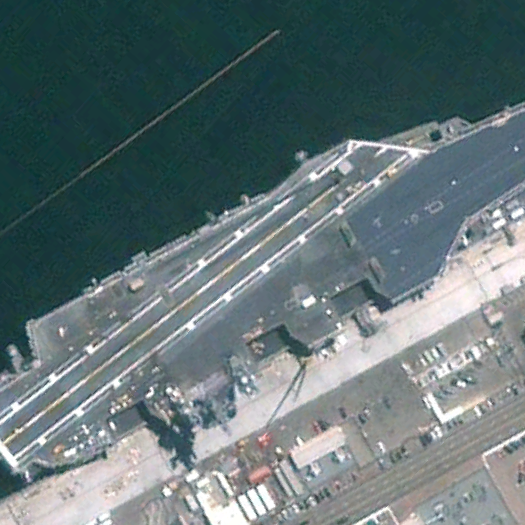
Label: Nimitz-class_aircraft_carrier